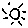
Label: sun